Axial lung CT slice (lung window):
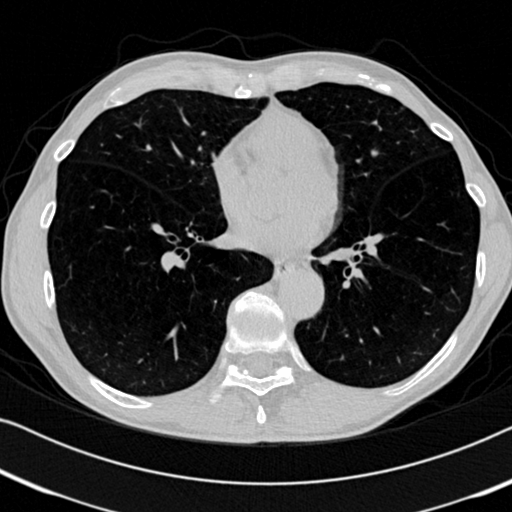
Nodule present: no